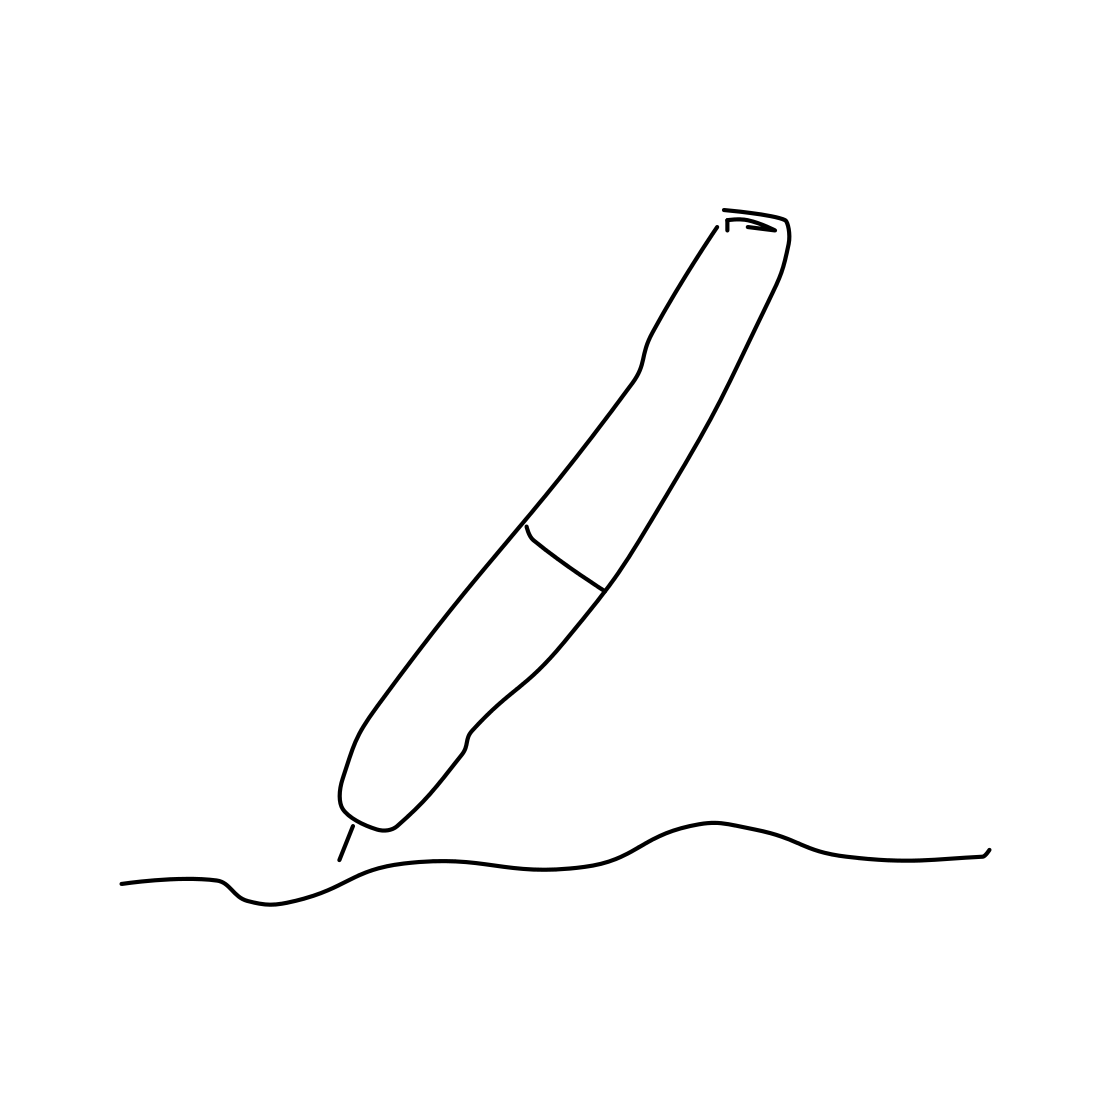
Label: pen